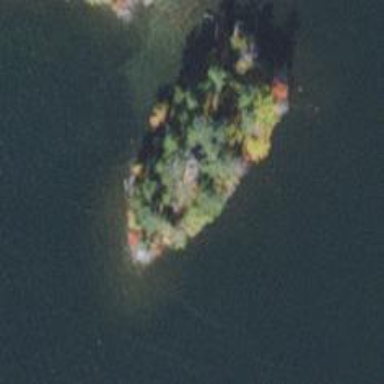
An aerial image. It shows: Islet.